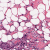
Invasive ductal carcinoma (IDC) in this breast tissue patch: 1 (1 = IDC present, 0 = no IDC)